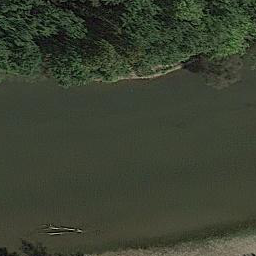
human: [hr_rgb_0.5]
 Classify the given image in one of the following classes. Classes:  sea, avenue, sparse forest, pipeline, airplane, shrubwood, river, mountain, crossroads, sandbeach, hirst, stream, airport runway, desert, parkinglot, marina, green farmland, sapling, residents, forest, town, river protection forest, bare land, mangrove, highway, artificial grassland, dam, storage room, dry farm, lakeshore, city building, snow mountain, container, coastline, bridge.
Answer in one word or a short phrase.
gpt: river protection forest